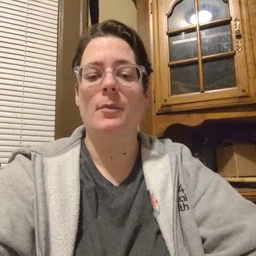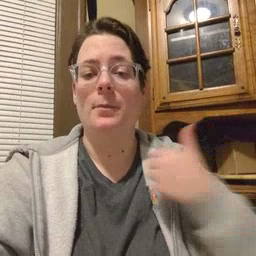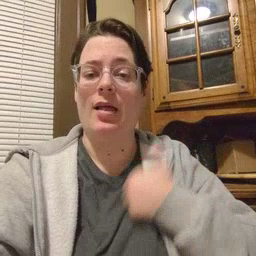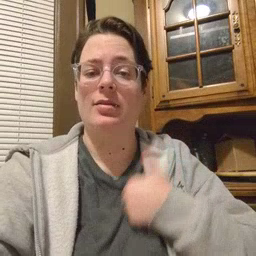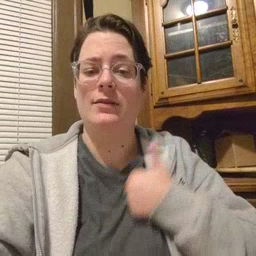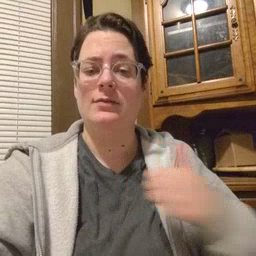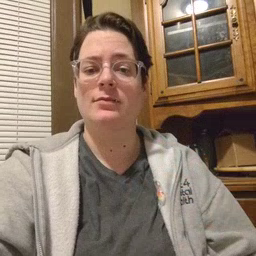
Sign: bath